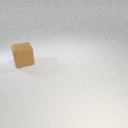
large brown rubber cube